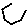
Label: hexagon